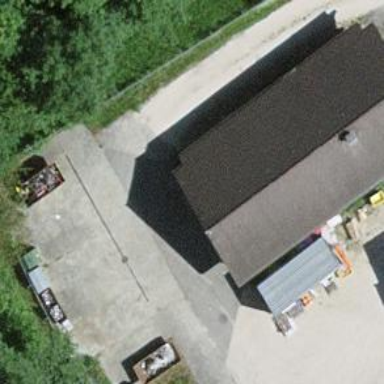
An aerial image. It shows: Warehouse.